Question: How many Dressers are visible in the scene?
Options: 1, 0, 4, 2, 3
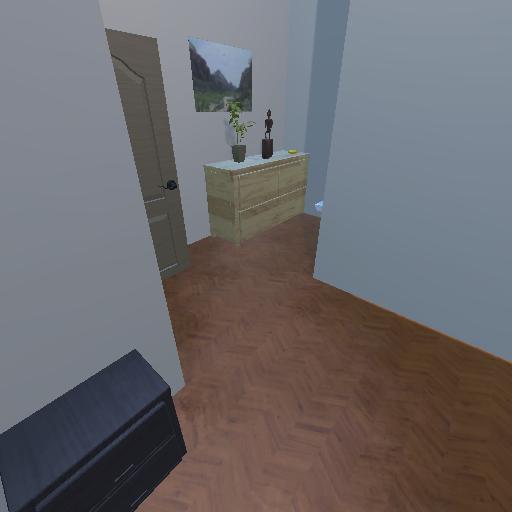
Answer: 1